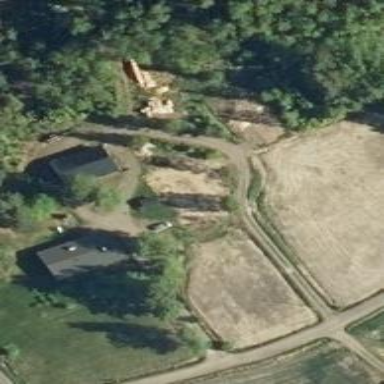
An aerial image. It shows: Farm.